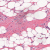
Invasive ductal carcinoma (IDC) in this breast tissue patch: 0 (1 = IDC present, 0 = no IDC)